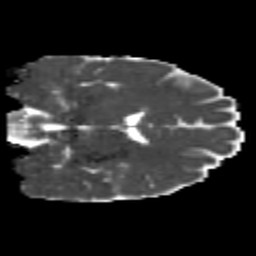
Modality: MD
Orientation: coronal
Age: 23
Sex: male
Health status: healthy
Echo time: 0.074 s